Question: How can I make <URL> work as in the image below:
'''
<ul style="width:16em;list-style:none;padding-left:0">
<li><label>name:</label><span>whatever</span></li>
<li><label>categories:</label>
<ul class="flat"><li>item 1</li>
<li>item 2</li>
<li>item 3</li>
<li>item 4</li>
</ul>
</li>
</ul>
.flat {list-style:none}
.flat li {display:inline; padding-left:0}
label {float:left;width:7em;}
'''
I mean, I want the second line of li items left aligned by the first line of li items. "item 1" is fine, the others should align by it. (revised upon comments)

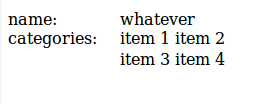
Answer: Add 'padding-left: 7em;' to '.flat': <URL>
Or add 'float: left; width: 9em; padding: 0;' to '.flat': <URL>